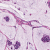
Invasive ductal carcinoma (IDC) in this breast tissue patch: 1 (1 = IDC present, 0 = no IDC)